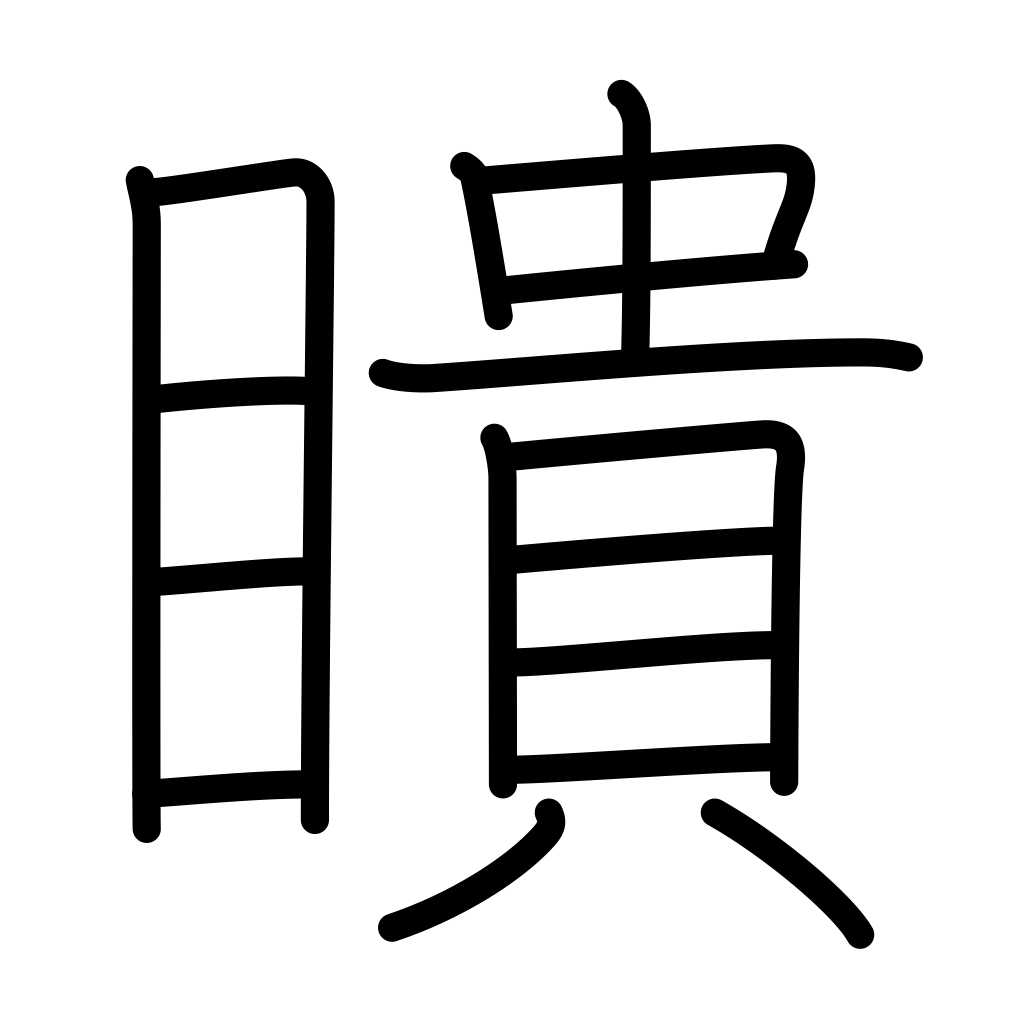
Meaning: see everything